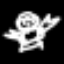
Label: angel